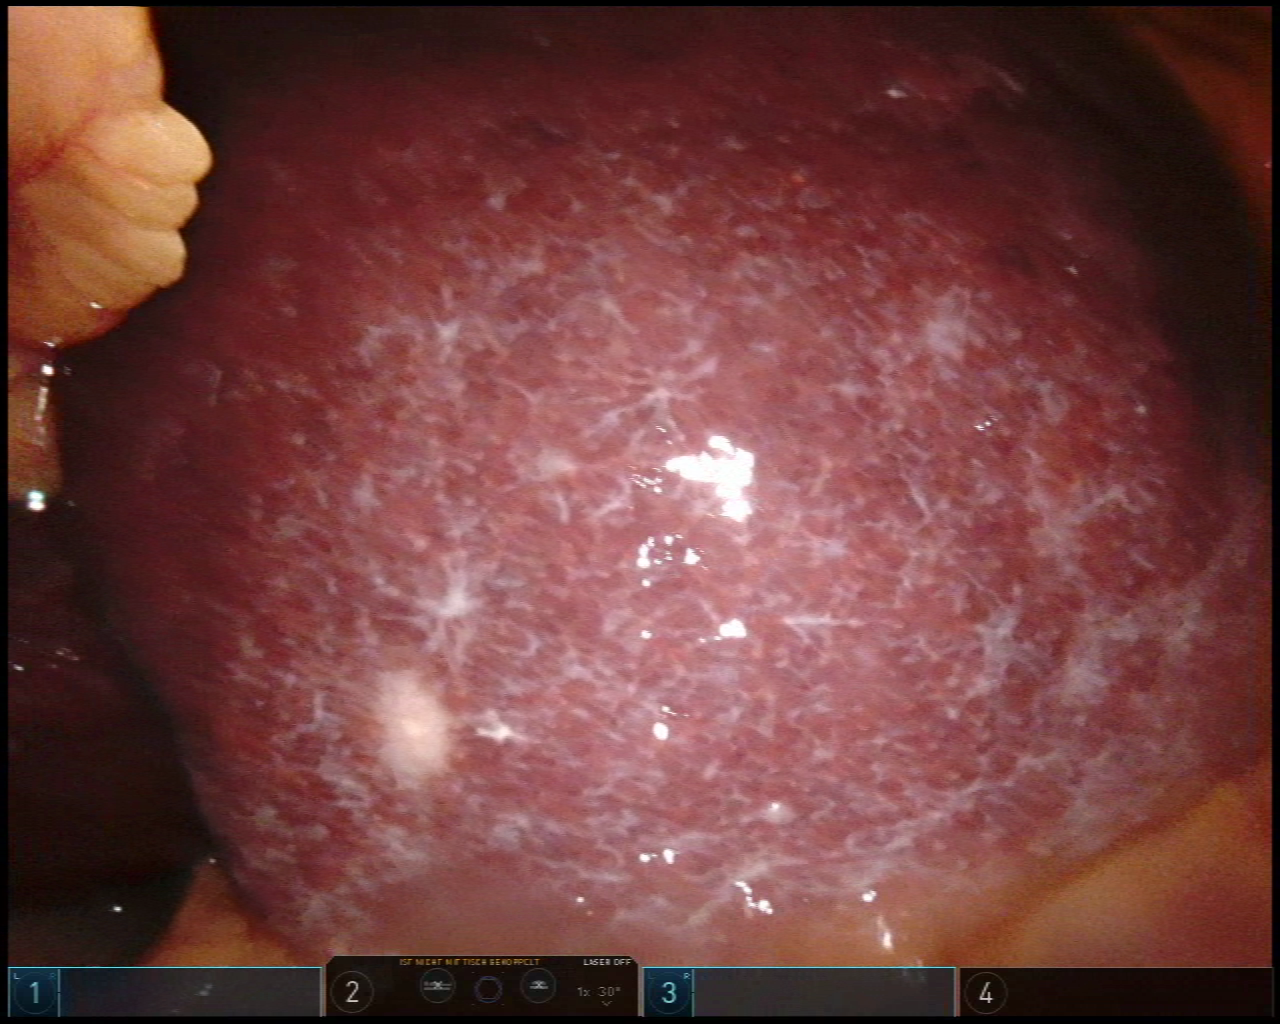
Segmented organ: liver
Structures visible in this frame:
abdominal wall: no
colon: no
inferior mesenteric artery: no
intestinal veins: no
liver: yes
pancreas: no
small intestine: no
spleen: no
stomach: no
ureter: no
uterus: no
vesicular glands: no